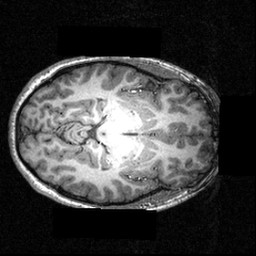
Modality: T1w
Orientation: axial
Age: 22
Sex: female
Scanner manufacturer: siemens
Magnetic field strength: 3.951 T
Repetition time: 1.5 s
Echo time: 0.00335 s